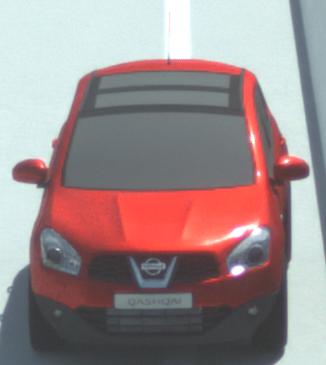
Make: Nissan
Model: Qashqai 1.6
Detailed model: Qashqai (J10)
Model produced from: 2010/03
Model produced until: 2010/08
Doors: 5
Color: red
Road condition: dry road
Daytime: midday
Contrast: high contrast